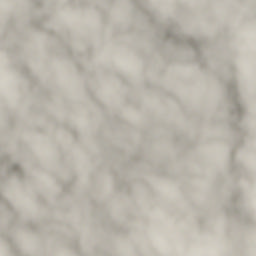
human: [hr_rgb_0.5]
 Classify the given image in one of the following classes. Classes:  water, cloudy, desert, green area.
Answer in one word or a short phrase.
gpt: cloudy